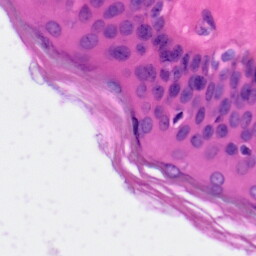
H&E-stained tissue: Skin